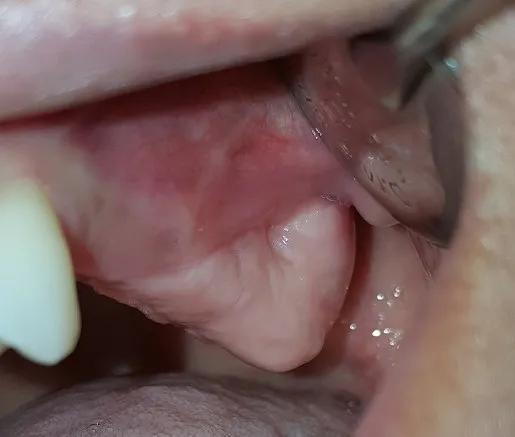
Postoperative healing after 6 months.
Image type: pathology (fish)